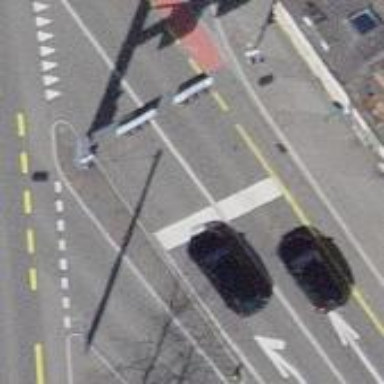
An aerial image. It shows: Traffic island.